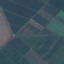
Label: PermanentCrop